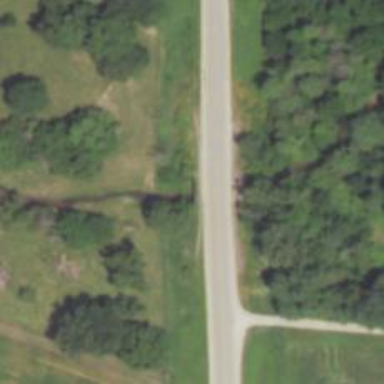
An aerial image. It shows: Culvert tunnel.